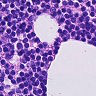
Metastatic tissue present: no